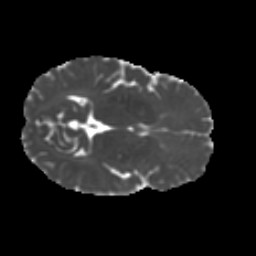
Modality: MD
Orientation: axial
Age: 33
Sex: female
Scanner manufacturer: ge
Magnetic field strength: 3 T
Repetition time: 7.8 s
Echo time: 0.0606 s